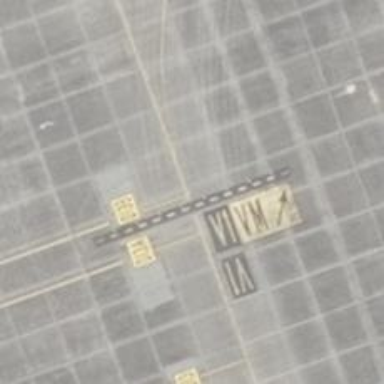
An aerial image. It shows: Parking position at the airport on concrete surface.